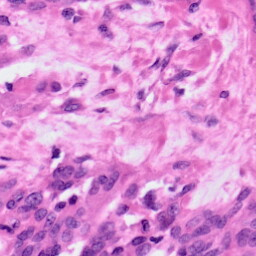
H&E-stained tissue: Ovarian